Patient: sex M, age 68
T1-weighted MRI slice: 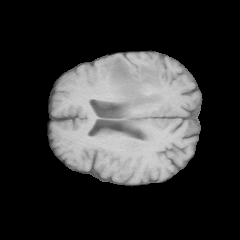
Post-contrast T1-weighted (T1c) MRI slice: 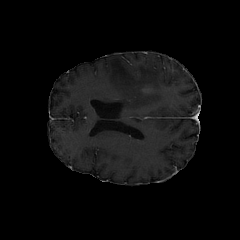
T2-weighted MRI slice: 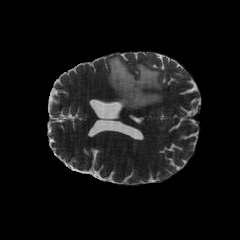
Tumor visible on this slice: yes
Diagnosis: Glioblastoma, IDH-wildtype
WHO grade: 4